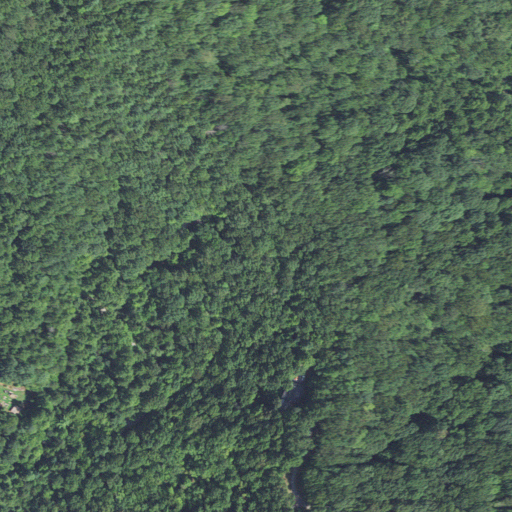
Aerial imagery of gap in North Carolina named Briggs Garland Gap containing deciduous forest, mixed forest, and open development